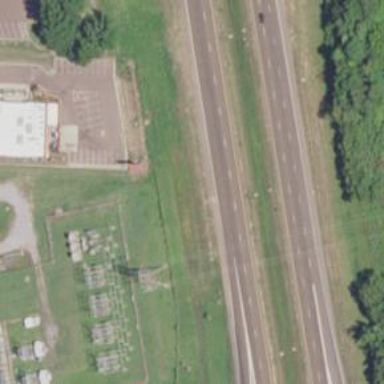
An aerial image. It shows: Motorway junction.